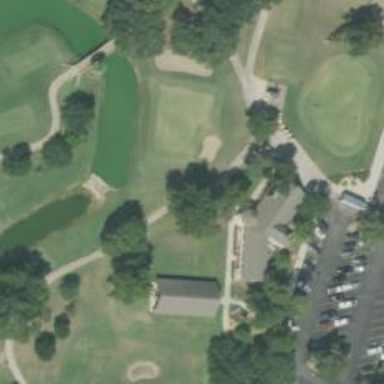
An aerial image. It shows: Path used for both walking and golf.